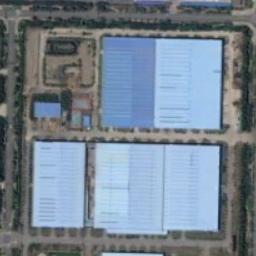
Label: industrial_area